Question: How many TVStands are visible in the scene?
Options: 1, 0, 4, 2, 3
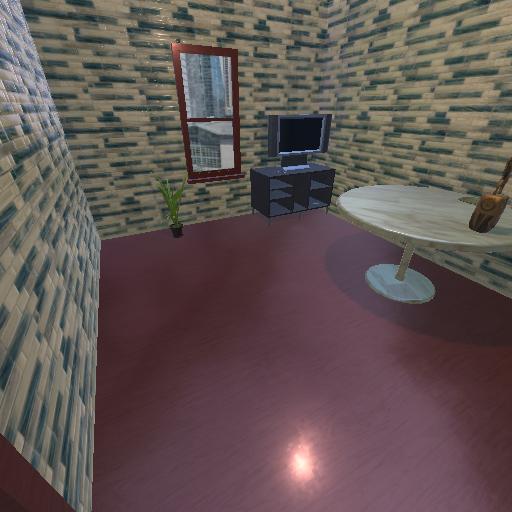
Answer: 1